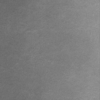
Label: dusty